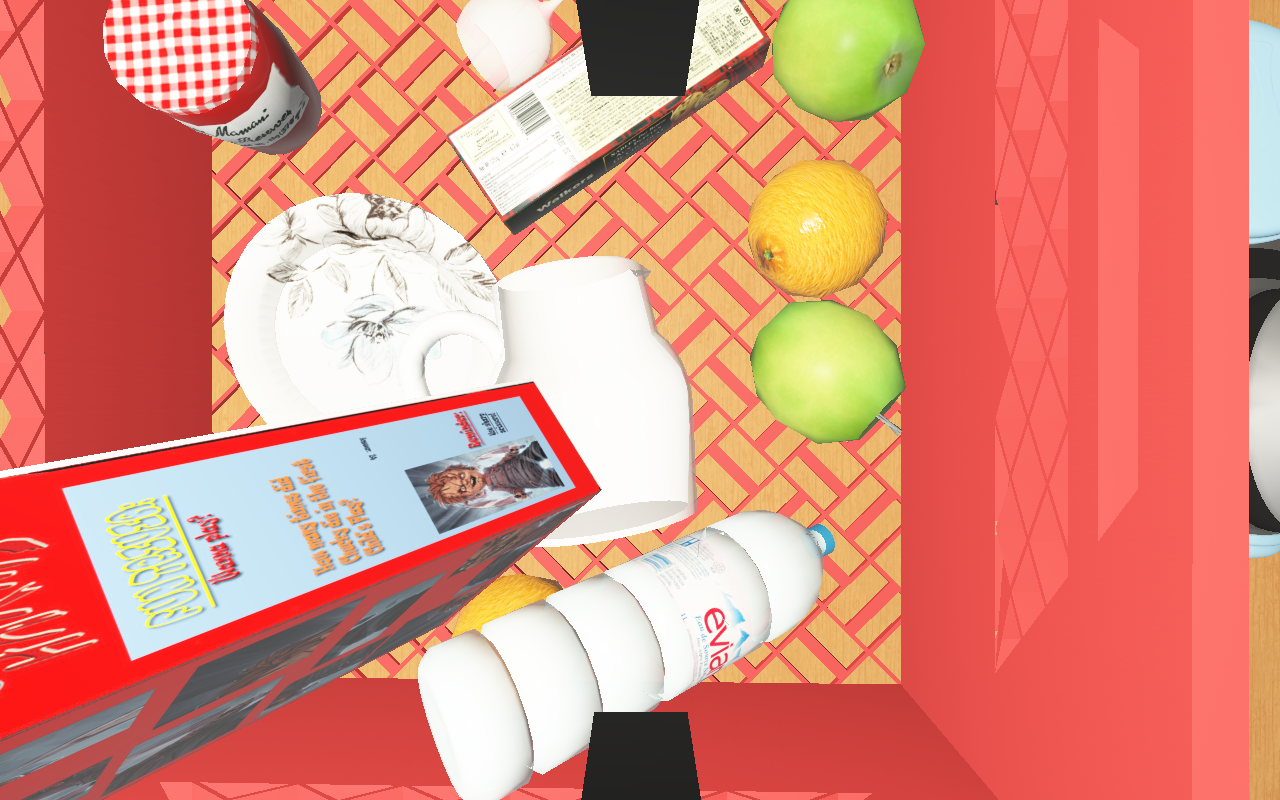
Objects in the scene:
carafe
water bottle
apple
apple
orange
orange
jam jar
cereal box